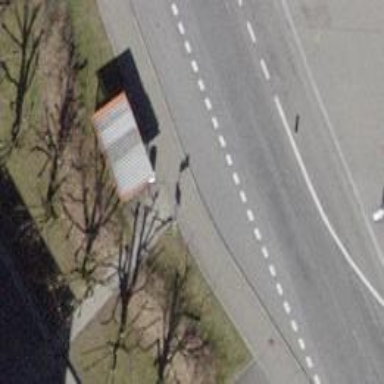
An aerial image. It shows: Bus stop with shelter. It is platform for public transport.